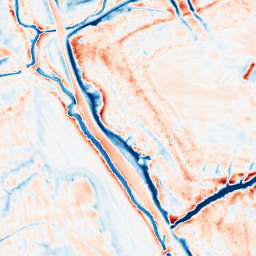
Category: edge_preserving
Decomposition family: anisotropic_diffusion
Decomposition parameters: iterations: 50
kappa: 30
gamma: 0.2
Upsampling method: bspline
Upsampling parameters: scale: 2
Upsampling scale: 2